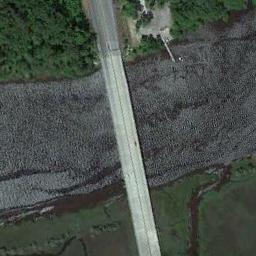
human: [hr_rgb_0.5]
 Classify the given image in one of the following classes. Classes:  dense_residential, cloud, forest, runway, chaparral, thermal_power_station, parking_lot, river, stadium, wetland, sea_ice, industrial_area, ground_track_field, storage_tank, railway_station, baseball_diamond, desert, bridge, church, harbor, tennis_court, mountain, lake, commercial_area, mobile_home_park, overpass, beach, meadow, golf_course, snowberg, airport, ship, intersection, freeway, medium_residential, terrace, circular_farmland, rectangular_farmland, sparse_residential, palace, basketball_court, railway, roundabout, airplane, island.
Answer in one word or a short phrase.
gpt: bridge